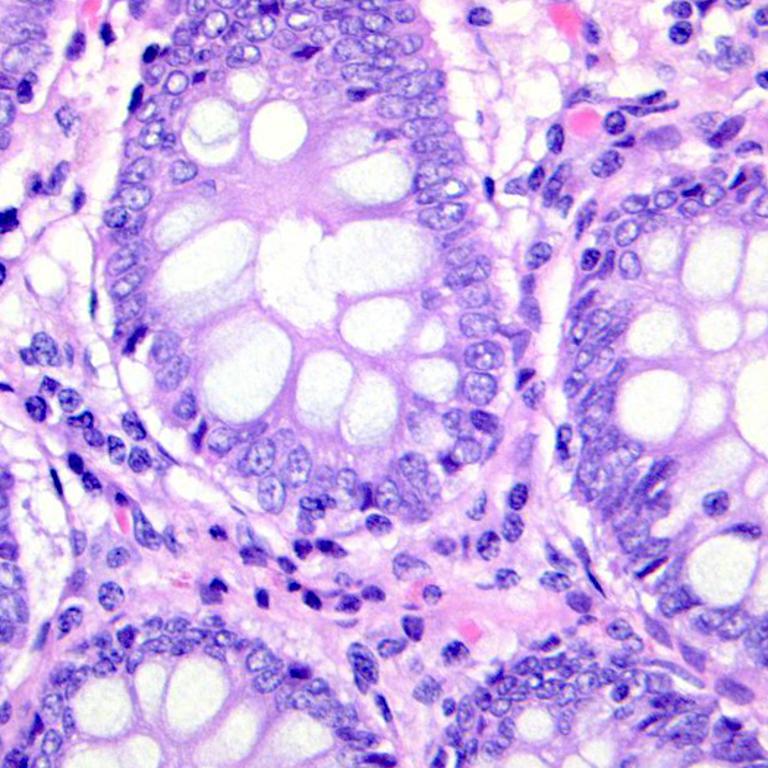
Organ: colon
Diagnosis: benign